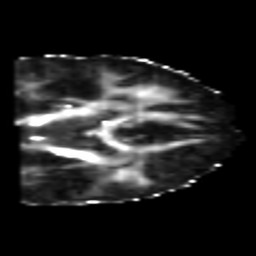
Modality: FA
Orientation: coronal
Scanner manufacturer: philips
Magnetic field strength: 3 T
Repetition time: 8.589 s
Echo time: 0.1268 s